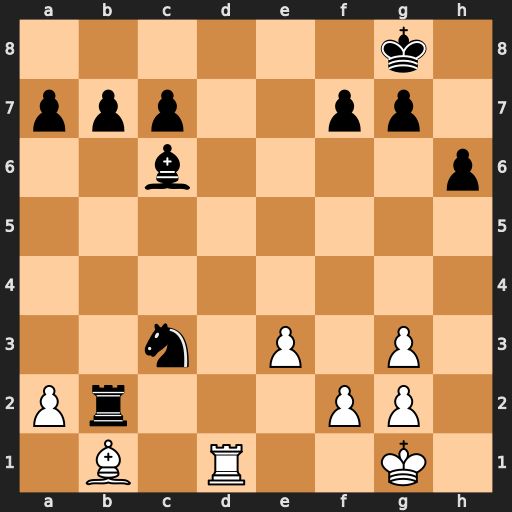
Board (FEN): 6k1/ppp2pp1/2b4p/8/8/2n1P1P1/Pr3PP1/1B1R2K1
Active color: w
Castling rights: -
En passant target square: -
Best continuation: Rd8+ Be8 Rxe8#